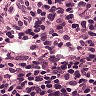
Metastatic tissue present: no